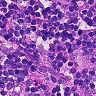
Metastatic tissue present: no